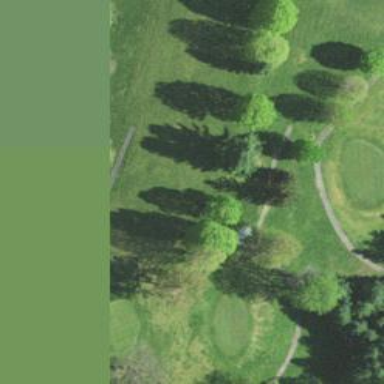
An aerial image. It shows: Golf tee.